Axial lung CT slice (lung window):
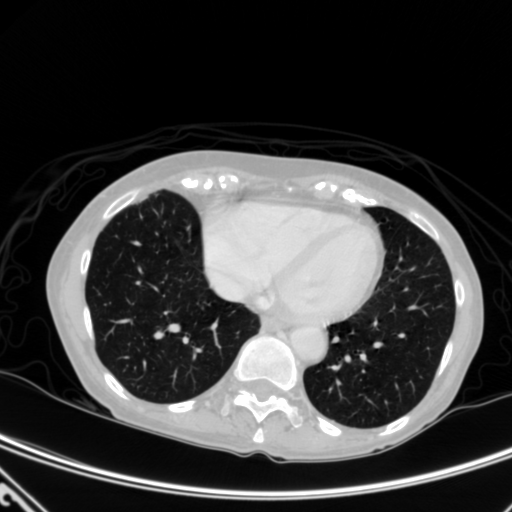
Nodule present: no